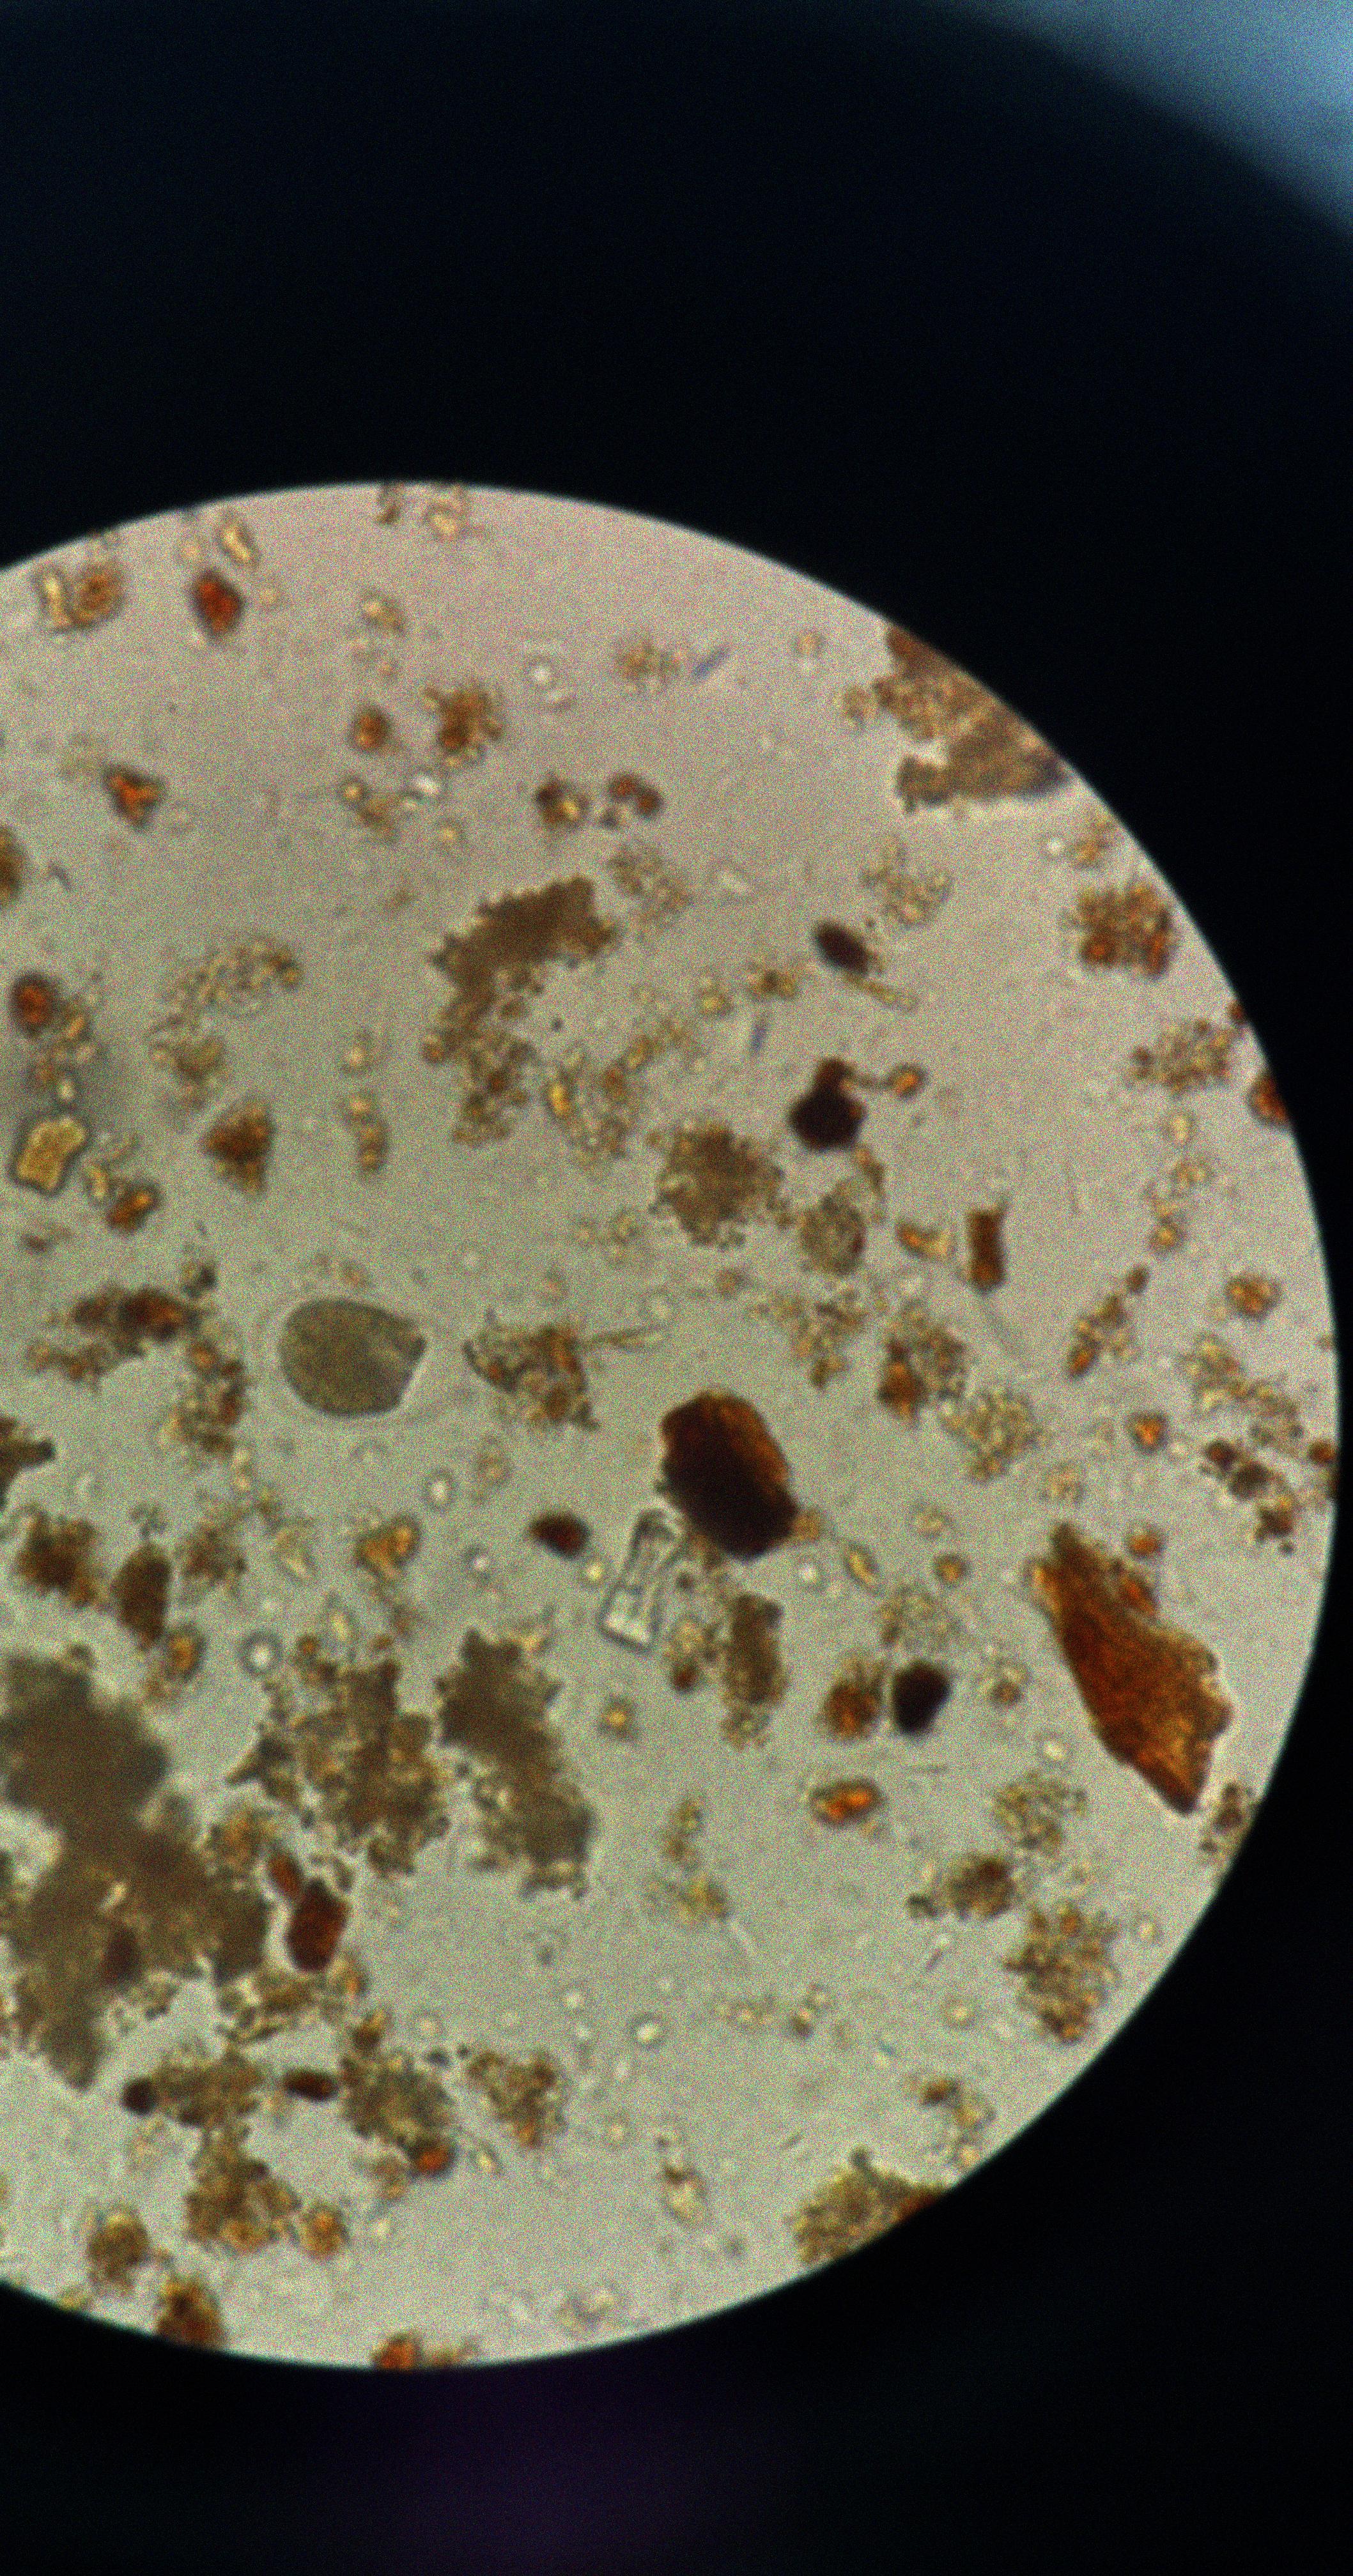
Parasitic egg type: Hookworm egg